Question: I am trying to display a sentence in Arabic. For testing it I have used Google translator and found out the equivalent sentence in Arabic for "Hello World" which is mrHb l`lm
I have pasted it in "String.xml" and used it like this in my code:
'''
txt1.setText(getResources().getString(R.string.sample_arabic_text));
'''
But android is displaying it in text view like this (not in a connected way):

Then I tried to print the content of the text view like this:
'''
System.out.println(txt1.getText());
'''
Then it printed corrected in logcat.
I am bit confused why it is not getting displayed in text view correctly. Please help me to find a solution for this issue.
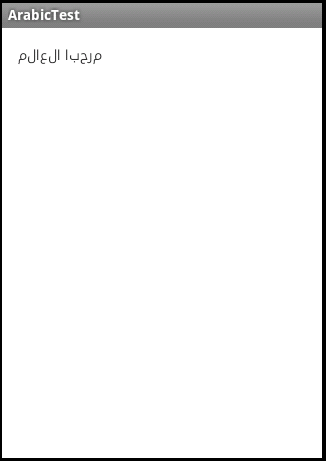
Answer: I solved this issue by putting two classes from this link:
<URL>
and following the instructions in this link:
<URL>
Steps:
1.Download the zip folder from first link
2. Put the two classes named "ArabicReshaper" and "ArabicUtilities" in to the package and change the package name to our application's package name
1. After that put this code in the on create from the second link: AssetManager manager=this.getAssets(); manager.open("tahoma.ttf");
TextView tv=(TextView)this.findViewById(R.id.testMe);
tv.setTypeface(Typeface.createFromAsset(manager, "tahoma.ttf"));
tv.setTextSize(50f);
tv.setText(ArabicUtilities.reshape("adsdads lHmd llh asdad"));
Note: We have to download "tahoma.ttf" and put in the asset folder.